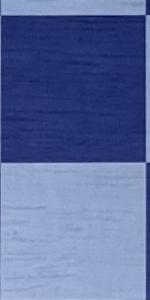
Label: Empty